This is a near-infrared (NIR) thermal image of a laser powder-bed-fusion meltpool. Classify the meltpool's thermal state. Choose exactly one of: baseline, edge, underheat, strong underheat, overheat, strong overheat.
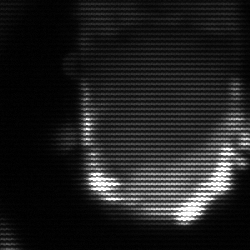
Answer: baseline